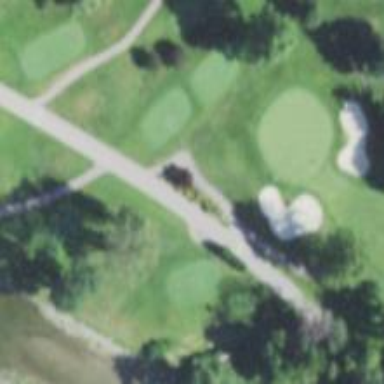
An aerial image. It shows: Service road used as golf cart path.